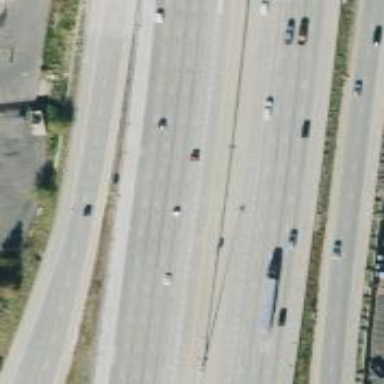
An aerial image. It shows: View of motorway.